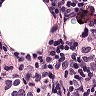
Metastatic tissue present: yes